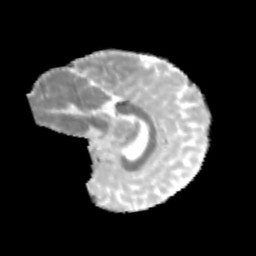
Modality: MD
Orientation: sagittal
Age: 12
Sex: female
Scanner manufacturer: siemens
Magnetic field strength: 3 T
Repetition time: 3.8 s
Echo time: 0.07 s